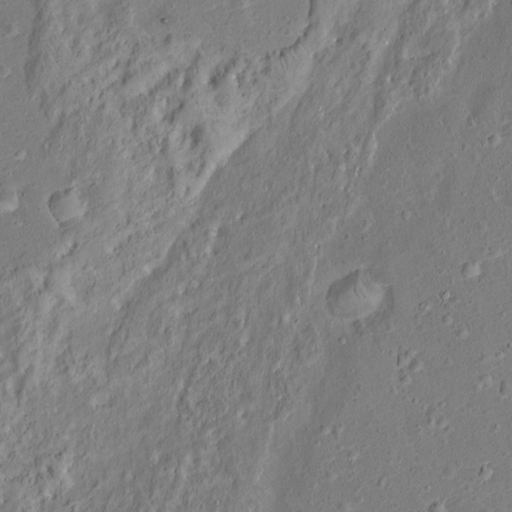
Objects detected: cone